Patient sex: M
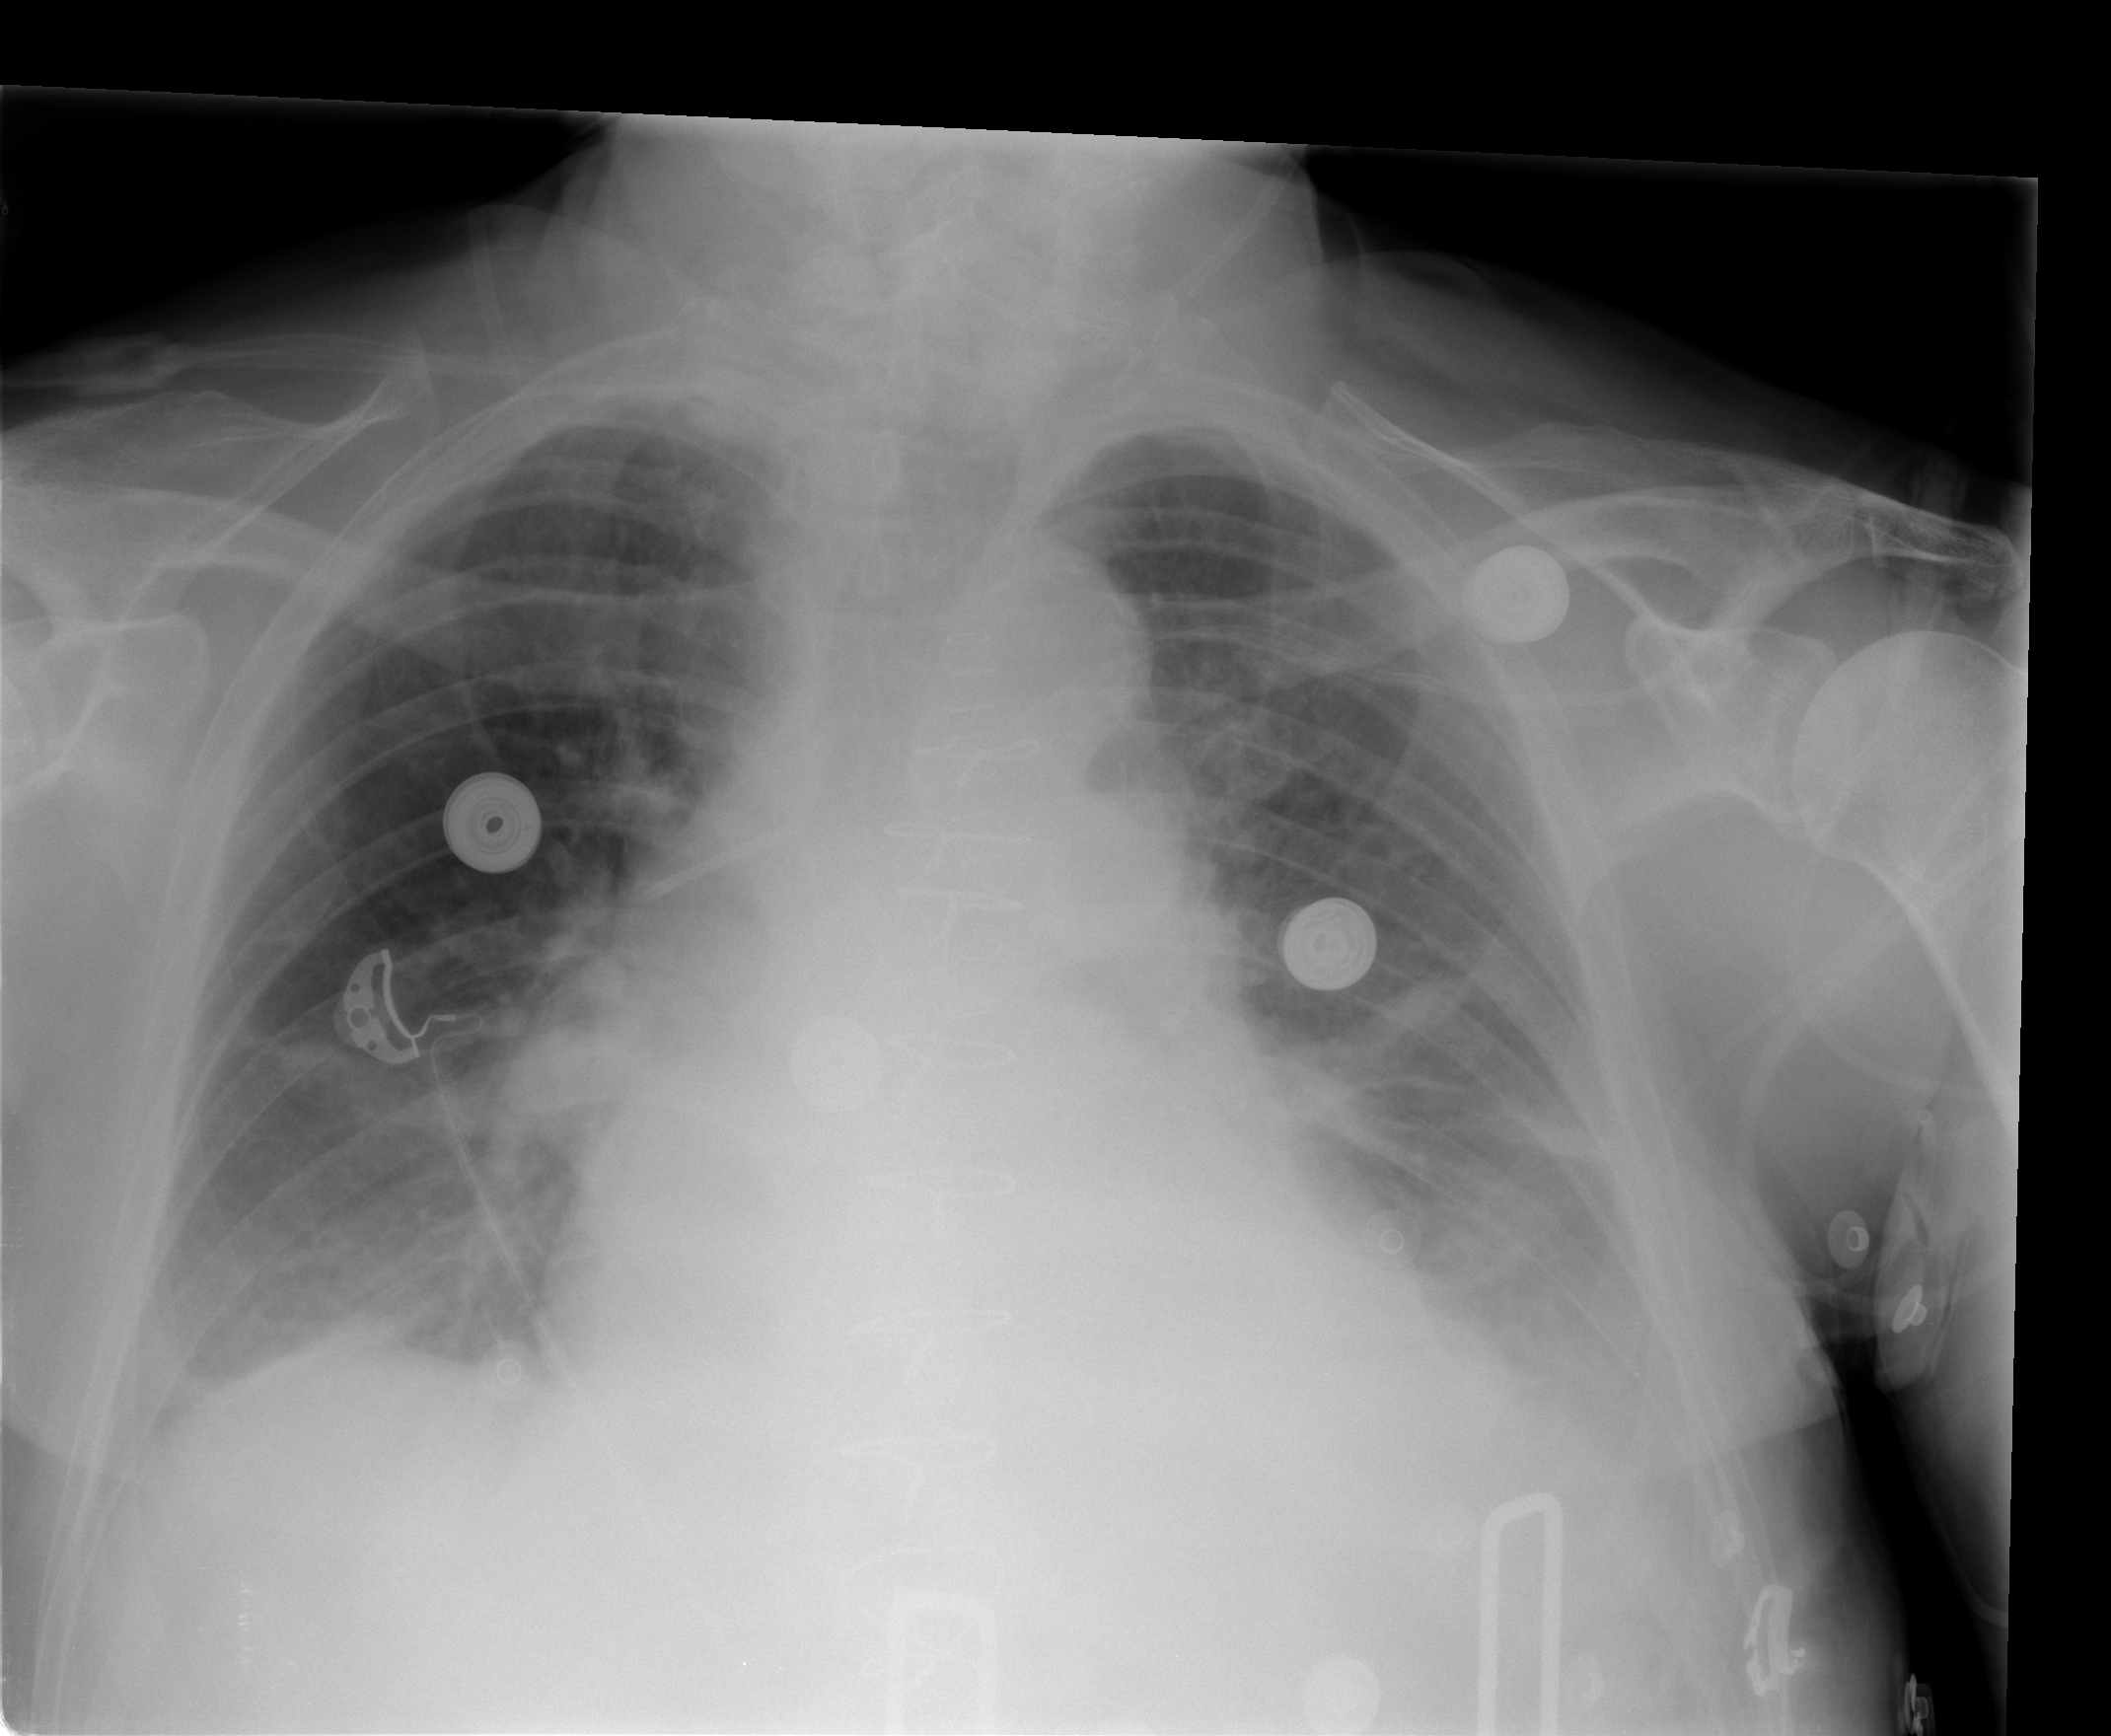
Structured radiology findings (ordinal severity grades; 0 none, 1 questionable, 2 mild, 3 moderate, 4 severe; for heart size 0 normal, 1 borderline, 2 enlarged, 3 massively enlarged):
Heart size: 1
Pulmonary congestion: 2
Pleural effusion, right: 1
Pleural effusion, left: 3
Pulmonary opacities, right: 2
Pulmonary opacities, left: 0
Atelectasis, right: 2
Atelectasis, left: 2